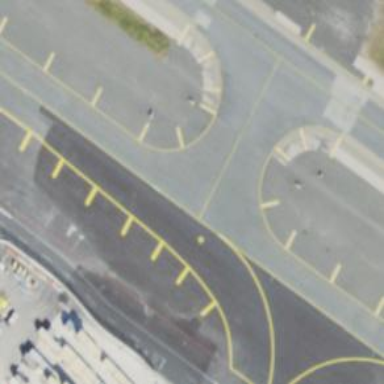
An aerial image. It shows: View of taxiway at the airport.